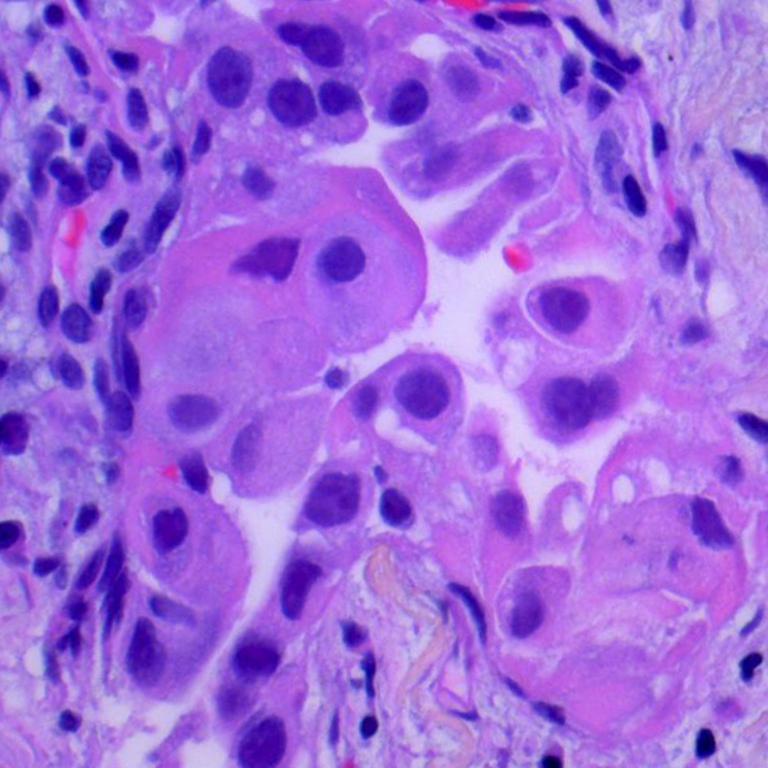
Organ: lung
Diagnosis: adenocarcinomas